Question: So I've created some tables using:
'''
CREATE TABLE IF NOT EXISTS 'Staff' (
'StaffID' VARCHAR(10) NOT NULL,
'StaffName' VARCHAR(45) NULL,
'StaffAddress' VARCHAR(45) NULL,
'StaffEmailAddress' VARCHAR(45) NULL,
'StaffPhoneNo' VARCHAR(10) NULL,
'Position' VARCHAR(20) NULL,
'Workload' VARCHAR(20) NULL,
'Supervisor' VARCHAR(20) NULL,
PRIMARY KEY ('StaffID'))
ENGINE = InnoDB;
CREATE TABLE IF NOT EXISTS 'staff_works_campaign' (
'CampaignID' VARCHAR(10) NOT NULL,
'StaffID' VARCHAR(10) NOT NULL,
'SalaryGrade' Integer NOT NULL,
'isSup' VARCHAR(3) NOT NULL,
'StaffName' VARCHAR(45) NOT NULL,
PRIMARY KEY ('StaffID', 'CampaignID'),
CONSTRAINT 'FK_StaffID3' FOREIGN KEY ('StaffID') REFERENCES 'Staff' ('StaffID'),
CONSTRAINT 'FK_CampaignID2' FOREIGN KEY ('CampaignID') REFERENCES 'Advertising_Campaign' ('CampaignID'))
ENGINE = InnoDB;
'''
Which gives the tables:
<URL>
[
So basically I want to create a query where it returns the StaffNames of all Full time staff members whose supervisors were not managers of campaigns they worked on.
My approach on this was to first filter the non-fulltime workers out:
'''
select s.StaffName
from staff s
where s.Workload = 'Full Time';
'''
Which gives me all the Full time workers. The next step is figuring our whether they work in a campaign that is managed by one of their supervisors.
My idea is to see if the 'staff_works_campaign.staffname = staff.supervisor'
for a full-time worker when the campaignIDs are the same as the non-supervisor worker (aka the supervisor and the worker are both working on the same campaign).
I am unsure at how to query based on the campaignIDs being the same and adding on the conditional 'staff_works_campaign.staffname = staff.supervisor.'
Thanks!
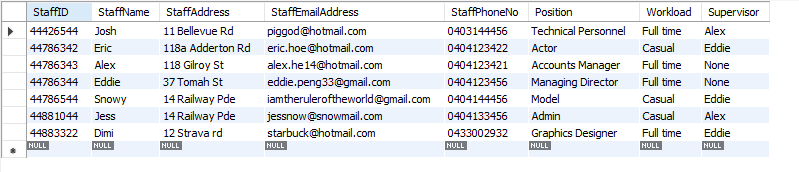
Answer: Join both tables twice, once for the staff member and once for the supervisor.
'''
SELECT s.staffName
FROM Staff AS s
JOIN Staff AS sup ON s.Supervisor = sup.StaffName
JOIN staff_words_campaign AS c ON c.StaffID = s.StaffID
JOIN staff_words_campaign AS csup ON csup.StaffID = sup.StaffID AND c.CampaignID = csup.CampaignID
'''